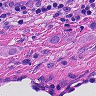
Metastatic tissue present: yes